The plot is a time-scale (wavelet) decomposition of a bearing vibration signal. Determine the bearing's health state. Answer with exactly one of: normal, inner_race, outer_race, ball.
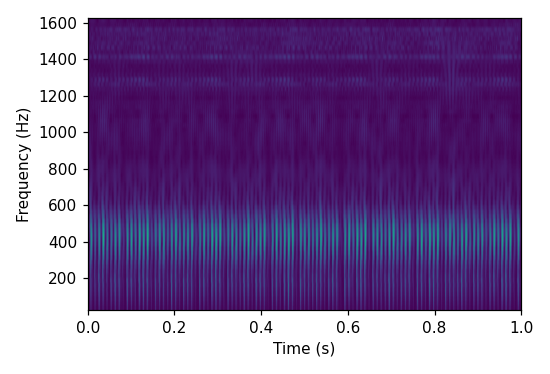
Answer: outer_race